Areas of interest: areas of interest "Dongying Botanical Garden"
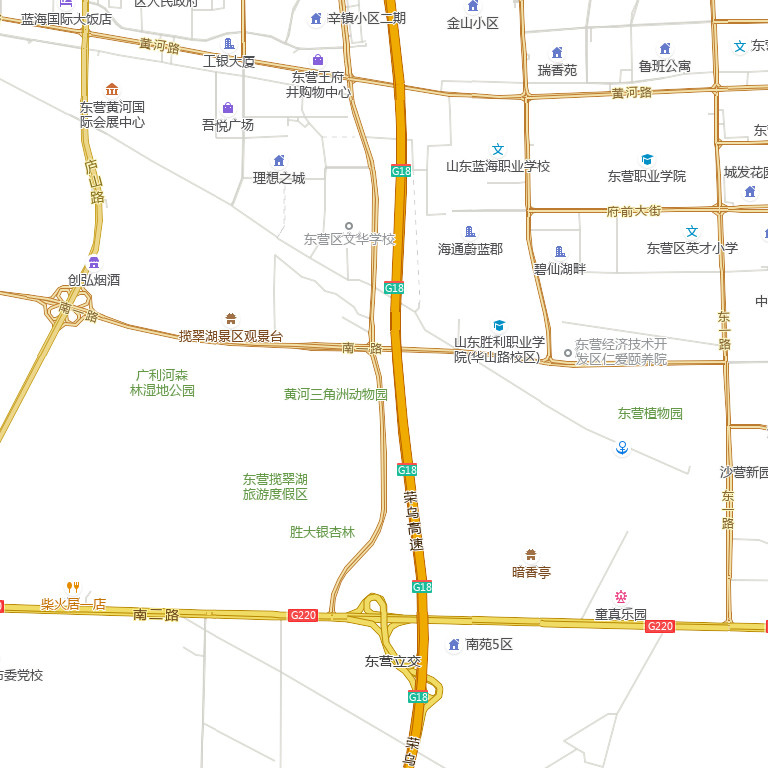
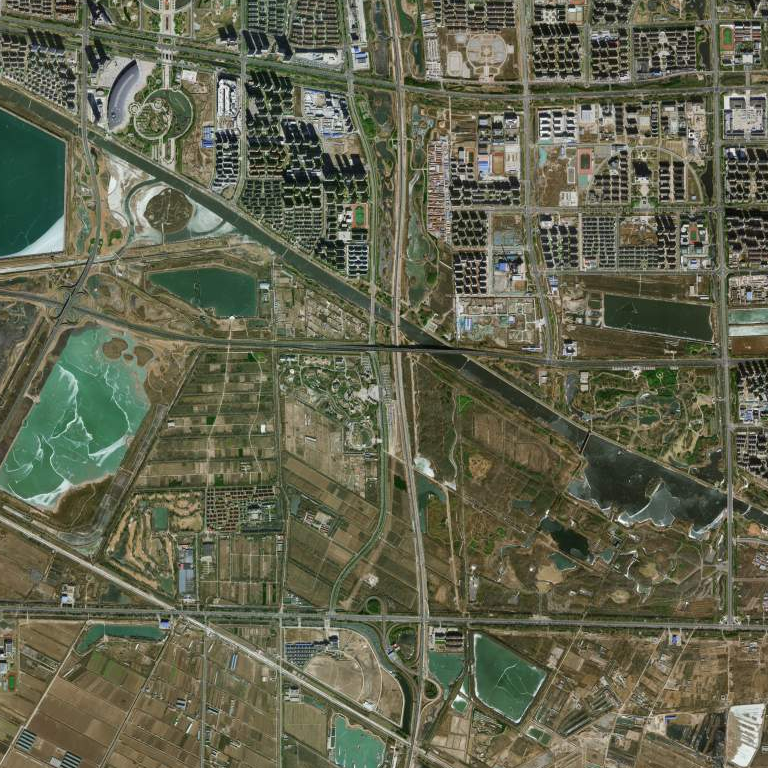